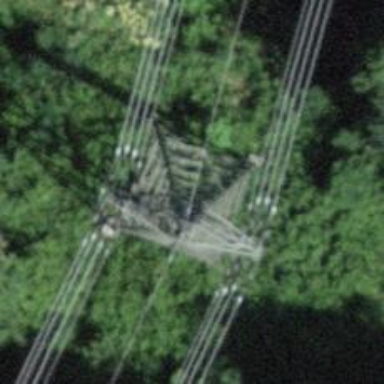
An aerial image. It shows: Lattice structure tower used for power transmission.